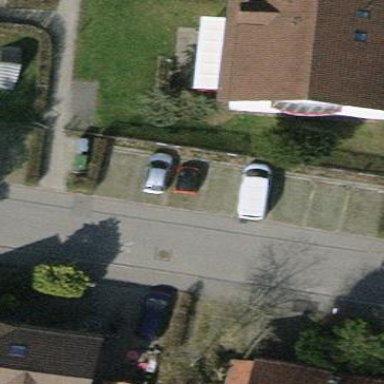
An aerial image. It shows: Street side parking area.